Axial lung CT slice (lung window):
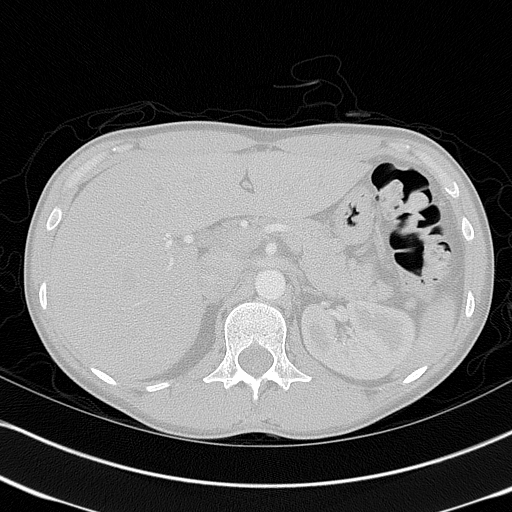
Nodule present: no